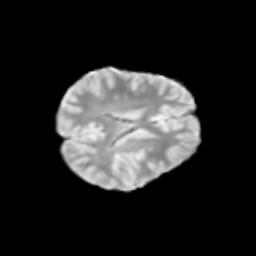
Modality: T2w
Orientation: axial
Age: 10
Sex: female
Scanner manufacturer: siemens
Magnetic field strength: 3 T
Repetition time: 3.8 s
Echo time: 0.07 s